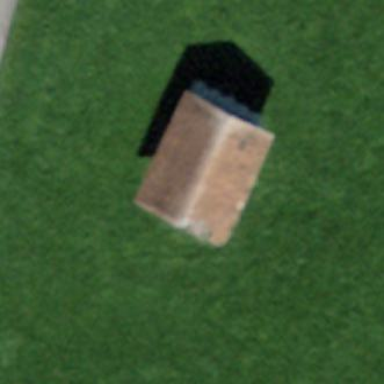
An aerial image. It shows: Rural barn.